Question: So far I've managed to create a search feature that scans a column and collect rows in an Array. Then I print the array in another sheet to form a table. I do this with a number of criteria which means that I get different arrays with different sizes.
For my problem. I want to do a calculation for each Row. 'ActiveCell.FormulaR1C1 =" = TRUNC ((RC [-5], RC [-1]) / 7) "'. How do I make a loop that adapts to how many lines there are. There are also gaps in some places.
Here is an example for how one array is printed:
'''
For i = 1 To nS - 1
Sheets("DataSheet").Select
Union(Sheets("raw_list").Cells(arrStart(i), NameCol), Sheets("raw_list").Cells(arrStart(i), PhaseCol), Sheets("raw_list").Cells(arrStart(i), ToStartCol), Sheets("raw_list").Cells(arrStart(i), ToDefineCol), Sheets("raw_list").Cells(arrStart(i), ToMeasureCol), Sheets("raw_list").Cells(arrStart(i), ToAnalyseCol), Sheets("raw_list").Cells(arrStart(i), ToImproveDevCol), Sheets("raw_list").Cells(arrStart(i), ToImproveIndCol), Sheets("raw_list").Cells(arrStart(i), ToControlCol), Sheets("raw_list").Cells(arrStart(i), ToClosedCol)).Copy
Cells(r, 1).Select
ActiveSheet.Paste
With Selection.Interior
.Pattern = xlNone
.TintAndShade = 0
.PatternTintAndShade = 0
End With
r = r + 1
Next
'''
Thankful for any help!
Edit: Added a picture to show how it looks.

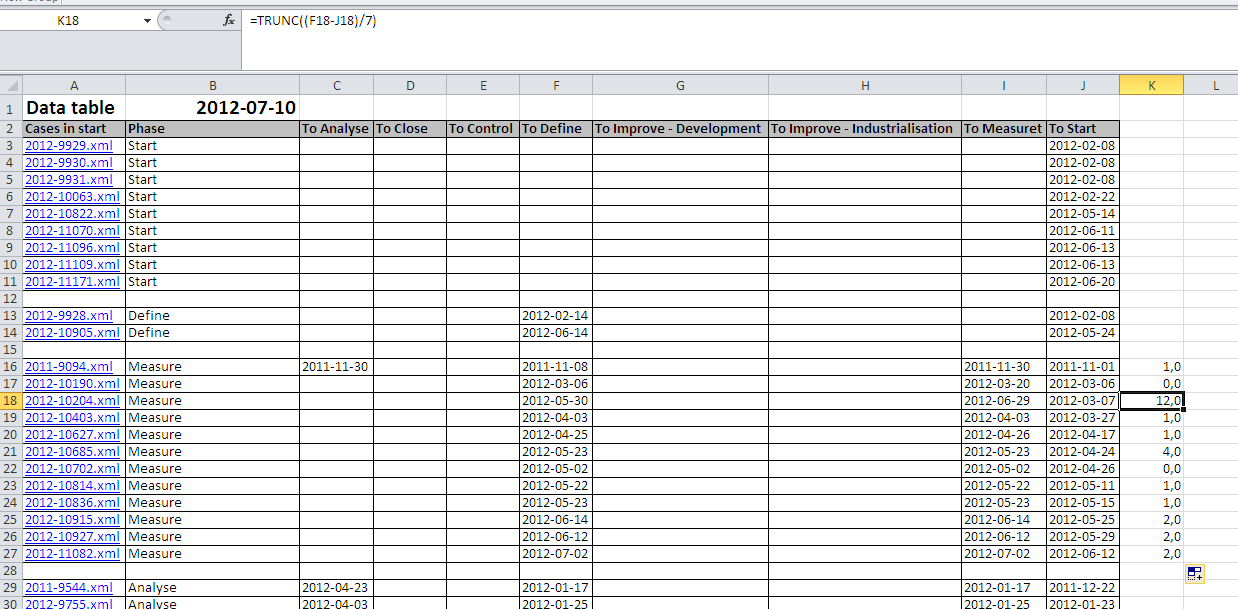
Answer: If there are gaps, what we use at work is a simple but not-so-elegant solution which is to add markers of some sort in adjacent columns. For example, we'd add "END" or something like that in the cell of the same row but either col + 1 or col - 1 to the column you are comparing to.
Another solution would be to look if the next element is also a blank, but that will work only if you have single gaps.
Finally, the last solution I see is that when you are on a blank, use xlDown and if you are at the last cell 65535 in 2003 and near a million in 2007 if my memory serves me right, then you are finished.